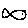
Label: fish